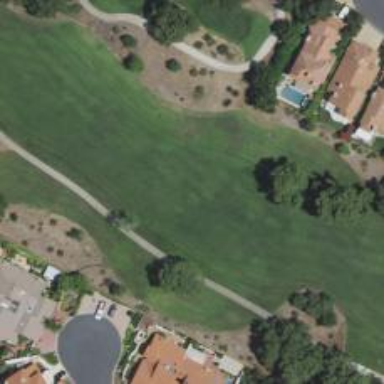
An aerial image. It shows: Golf hole.